Field crop: tomato
Growth stage: 1
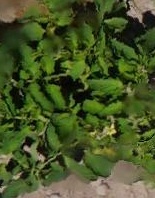
Species: tomato